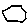
Label: hexagon